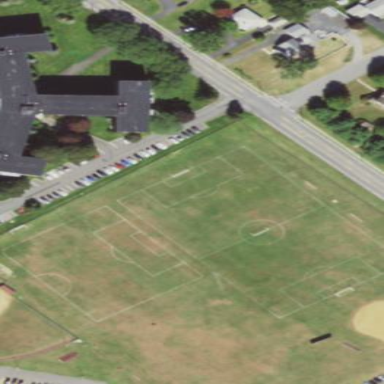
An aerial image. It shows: Soccer pitch for leisureland activities.